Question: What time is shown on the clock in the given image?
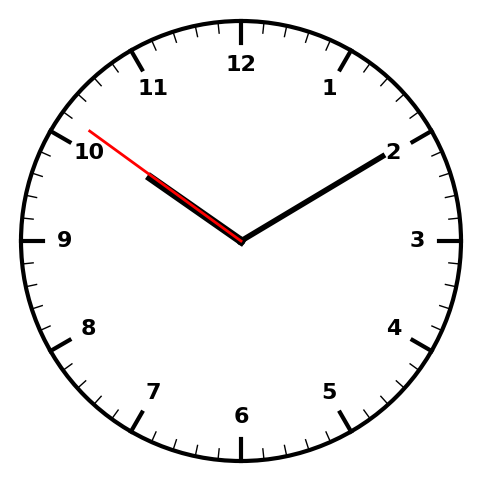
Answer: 10:09:51